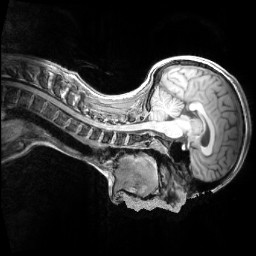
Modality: T1w
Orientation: sagittal
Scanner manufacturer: siemens
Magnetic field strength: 3 T
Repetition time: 2.3 s
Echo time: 0.0033 s